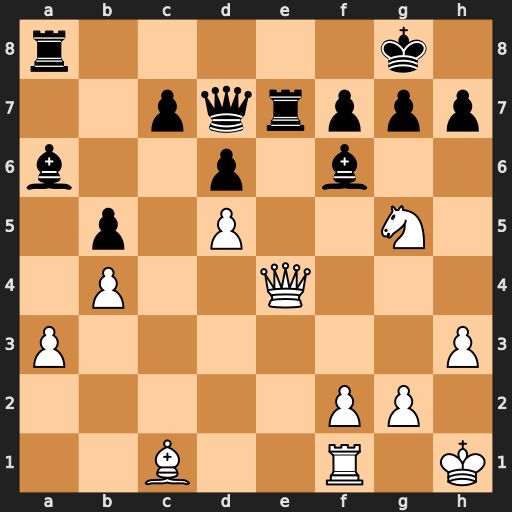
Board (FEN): r5k1/2pqrppp/b2p1b2/1p1P2N1/1P2Q3/P6P/5PP1/2B2R1K
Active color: w
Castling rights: -
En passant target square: -
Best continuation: Qxh7+ Kf8 Qh8#